Field crop: tomato
Growth stage: 1
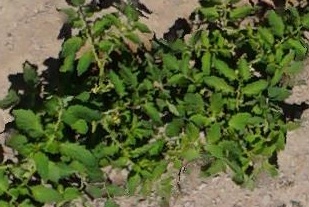
Species: tomato